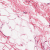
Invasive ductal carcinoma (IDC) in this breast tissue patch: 0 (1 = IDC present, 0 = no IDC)